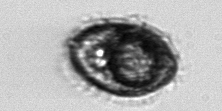
Label: Pleuronema